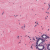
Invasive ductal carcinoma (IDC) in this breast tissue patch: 0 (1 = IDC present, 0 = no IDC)